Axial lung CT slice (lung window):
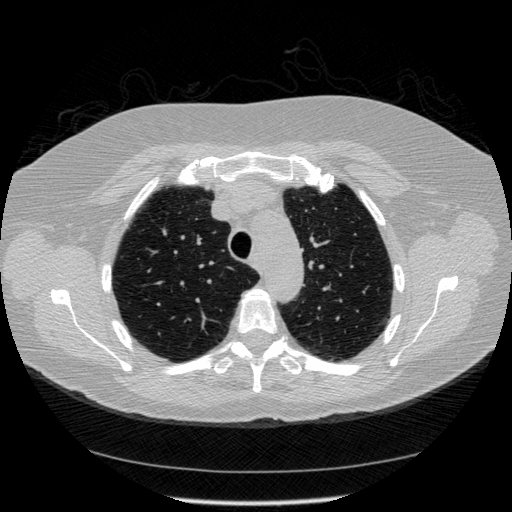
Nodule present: no